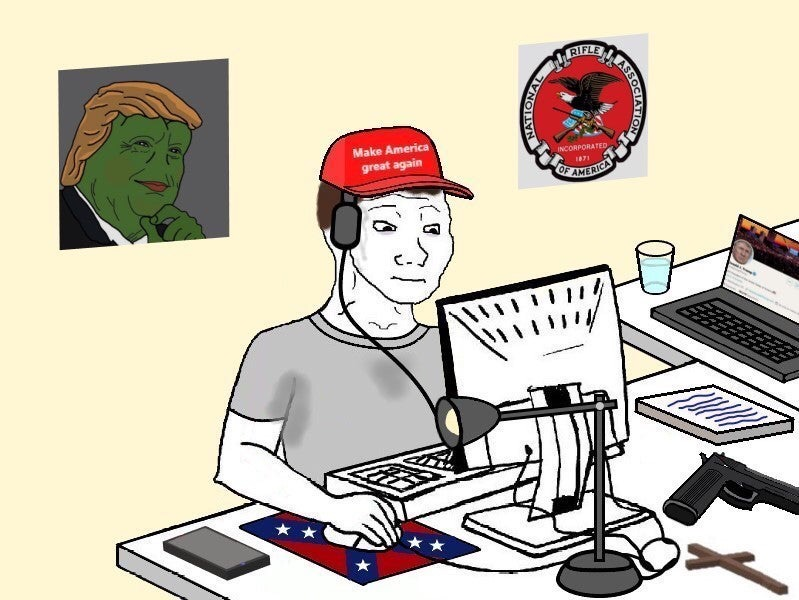
Label: 5_Wojak_with_Background